Question: I'm confused about this statement:
From <URL>:
> In Pintos, every user virtual page is aliased to its kernel virtual
page.
I thought the kernel would just be able to use the user virtual address to refer to the user page, with the kernel virtual addresses above it. In the image below, for instance, wouldn't the entire VAS just be from 0 to 4GB, and the user virtual address space would be restricted to addresses below PHYS_BASE, while the kernel could also access the addresses above it?

(from <URL>
This doesn't seem to be how it works though, as the PintOS documentation continues:
> You must manage these aliases somehow. For example, your code
could check and update the accessed and dirty bits for both addresses.
Alternatively, the kernel could avoid the problem by only accessing
user data through the user virtual address.
This implies that the kernel could access the user data through a separate kernel virtual address. I'm not sure why the two addresses would be different.
Thanks for any clarification.
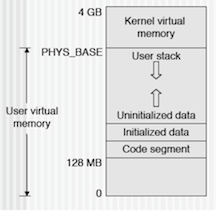
Answer: To access a page, it needs to be mapped in your current virtual address space.
So if the kernel wants to access a user page there are 2 solutions :
- -
Your kernel seems to be picking option 1, which is a good thing for performance. Switching to another address space and back takes quite a lot time.
It could pick option 2 instead and switch to the user's address space every time it wants to access a user page, this would possibly make the code simpler by avoiding some bookkeeping, but that would be awfully slow.